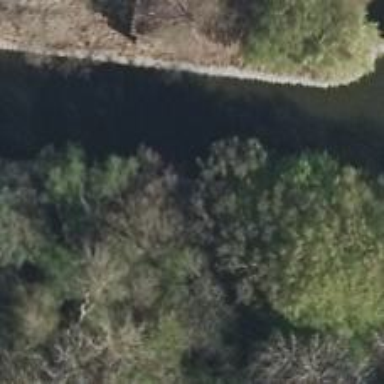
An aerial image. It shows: Bridge supported by abutments.